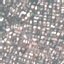
Land use / land cover class: Residential